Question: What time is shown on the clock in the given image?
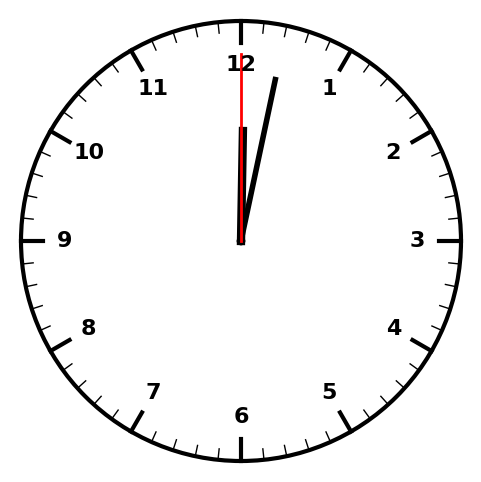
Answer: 12:02:00